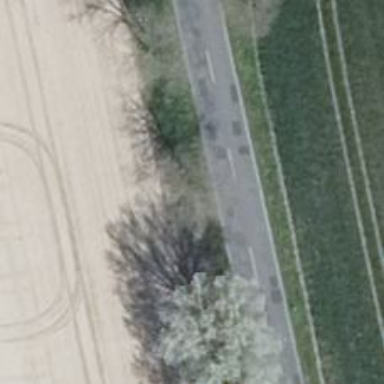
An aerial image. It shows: Row of deciduous broadleaved trees.